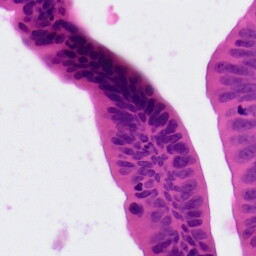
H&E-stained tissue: Colon